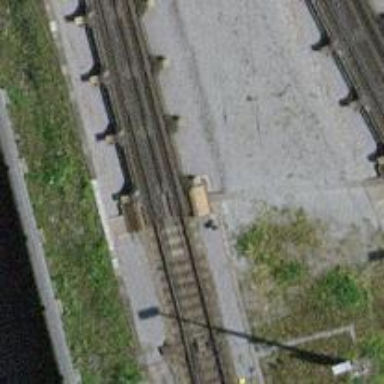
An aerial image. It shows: Rail yard with beam retarder on the rail track.